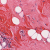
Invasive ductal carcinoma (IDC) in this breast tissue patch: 1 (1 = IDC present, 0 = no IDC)